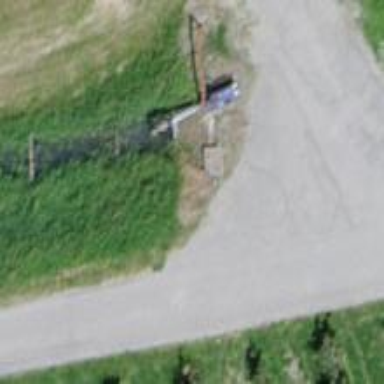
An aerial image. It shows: Culvert tunnel under ditch.